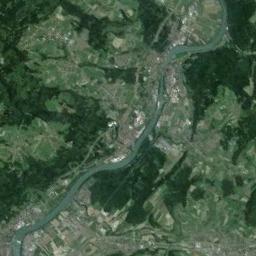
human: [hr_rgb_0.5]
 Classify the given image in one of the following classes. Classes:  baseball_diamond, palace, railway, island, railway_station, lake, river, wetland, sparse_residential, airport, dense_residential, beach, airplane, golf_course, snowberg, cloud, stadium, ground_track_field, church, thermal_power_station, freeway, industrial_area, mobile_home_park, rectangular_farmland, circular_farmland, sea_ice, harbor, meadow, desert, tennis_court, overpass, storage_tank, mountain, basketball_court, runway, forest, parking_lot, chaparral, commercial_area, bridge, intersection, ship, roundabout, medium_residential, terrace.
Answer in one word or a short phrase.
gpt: river